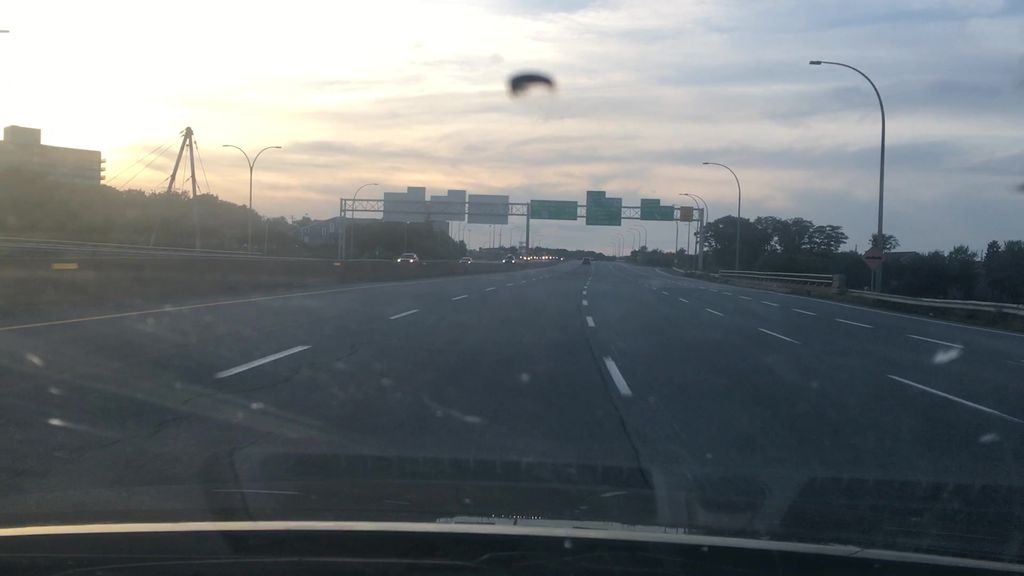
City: halifax